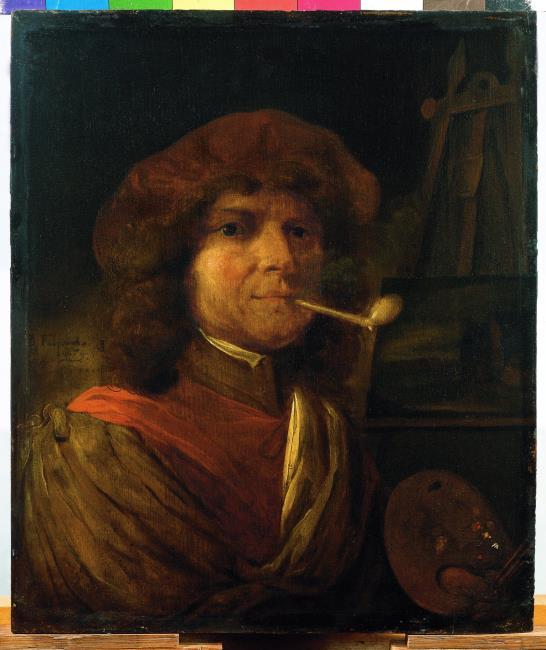
Title: Painter smoking a pipe; allegory of Smell
Artist: Barent Fabritius
Genre: painting
Iconography: Smell
Keywords: genre, allegory, smell (sense), painter, smoking (activity), pipe, easel, palette